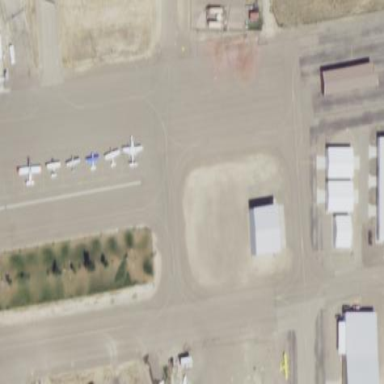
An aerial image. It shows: Apron at the airport.